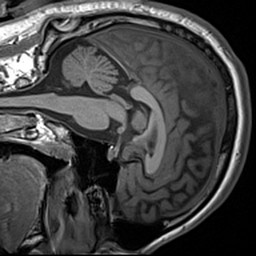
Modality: T1w
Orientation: sagittal
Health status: healthy
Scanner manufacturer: siemens
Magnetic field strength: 3 T
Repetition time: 1.9 s
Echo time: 0.00227 s